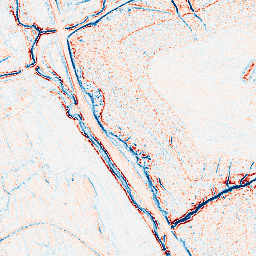
Category: edge_preserving
Decomposition family: anisotropic_diffusion
Decomposition parameters: iterations: 5
kappa: 100
gamma: 0.15
Upsampling method: regularized
Upsampling parameters: scale: 2
lambda_reg: 0.001
Upsampling scale: 2